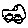
Label: car